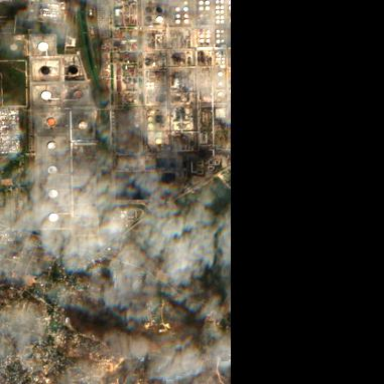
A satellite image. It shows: Industrial area designated for refinery that processes oil.